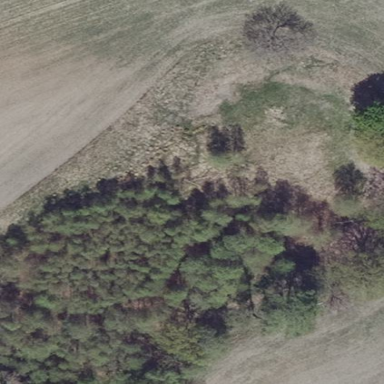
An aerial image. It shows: Patch of scrub vegetation.